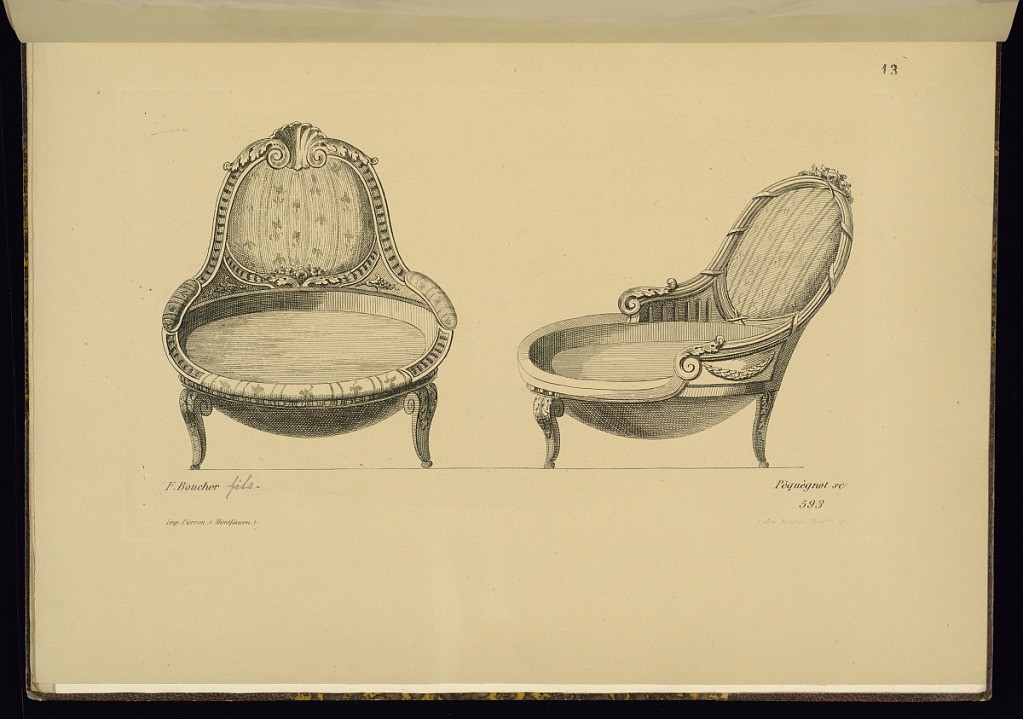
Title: Two Bath Designs
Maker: Juste-François Boucher, French, 1736 – 1782
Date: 1849–66
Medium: Etching on paper
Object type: Print
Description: Two designs for baths in the shape of chairs with sculpted frames, cabriole legs and upholstered backs. The frames feature fluting, festoons of leaves, scrolling legs, shells, flowers, and ribbon and reed molding. The plate is signed with the printmaker, publisher, and original designer, and numbered.